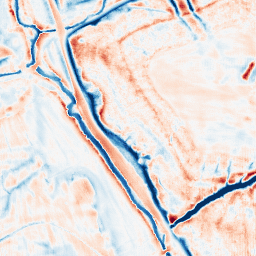
Category: edge_preserving
Decomposition family: bilateral
Decomposition parameters: d: 21
sigma_color: 25
sigma_space: 25
Upsampling method: fft_zeropad
Upsampling parameters: scale: 8
Upsampling scale: 8